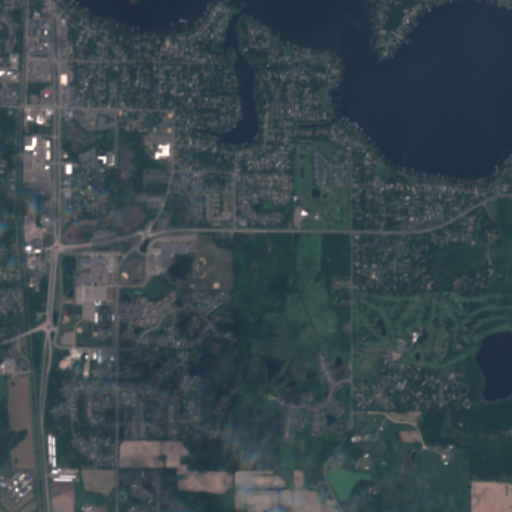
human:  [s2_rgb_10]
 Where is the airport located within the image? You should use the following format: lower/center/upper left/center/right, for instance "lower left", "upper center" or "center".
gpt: The airport is located in the lower left of the image.
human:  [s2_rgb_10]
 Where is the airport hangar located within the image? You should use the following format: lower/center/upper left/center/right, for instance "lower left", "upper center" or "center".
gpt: The airport hangar is located in the lower left of the image.
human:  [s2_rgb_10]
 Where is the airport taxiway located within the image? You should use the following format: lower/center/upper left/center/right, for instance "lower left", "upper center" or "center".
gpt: The airport taxiway is located in the lower left of the image.
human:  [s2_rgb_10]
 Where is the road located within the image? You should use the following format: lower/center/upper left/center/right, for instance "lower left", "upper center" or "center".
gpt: There is no road in the image.